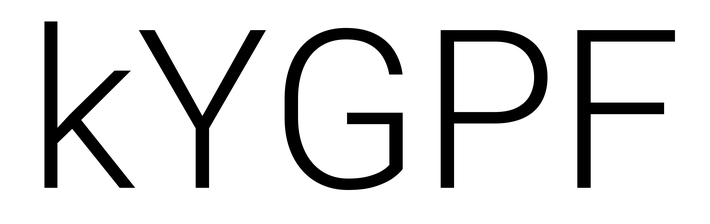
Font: Roboto_Light